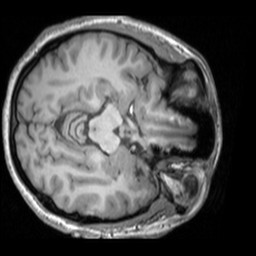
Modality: T1w
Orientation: axial
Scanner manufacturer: siemens
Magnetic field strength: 3 T
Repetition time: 1.8 s
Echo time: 0.00294 s